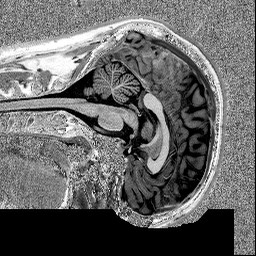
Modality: MP2RAGE
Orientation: sagittal
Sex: male